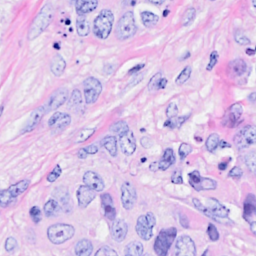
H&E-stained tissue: Breast